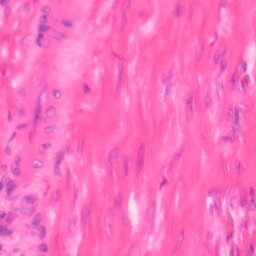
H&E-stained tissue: Colon